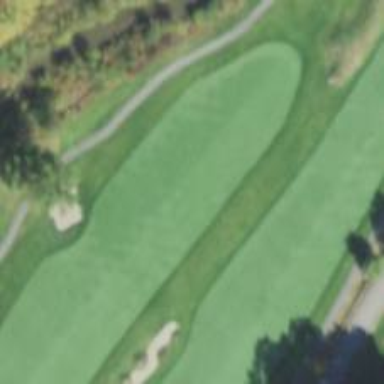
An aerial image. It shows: Golf hole.